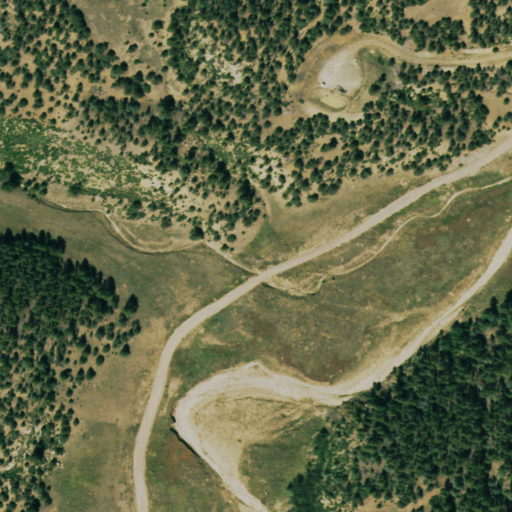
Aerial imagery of valley in Colorado named Chimney Canyon containing shrub, evergreen forest, grassland, and woody wetlands